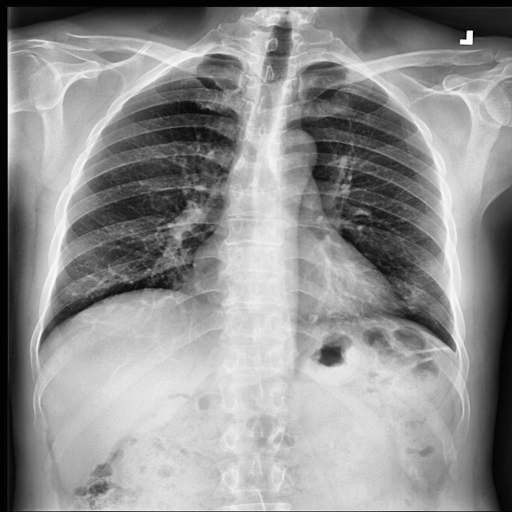
Finding: NORMAL